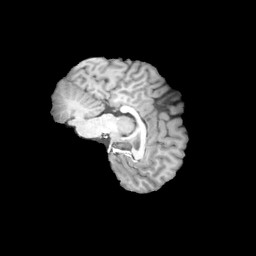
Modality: T1w
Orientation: sagittal
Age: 22
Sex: male
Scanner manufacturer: siemens
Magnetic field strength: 3 T
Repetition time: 2 s
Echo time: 0.0024 s